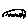
Label: zigzag